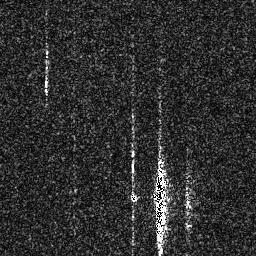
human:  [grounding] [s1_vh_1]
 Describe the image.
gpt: In the satellite image, there is  <ref>1 medium ship </ref> <box>[[58, 64, 66, 98, 0]]</box> located at bottom.